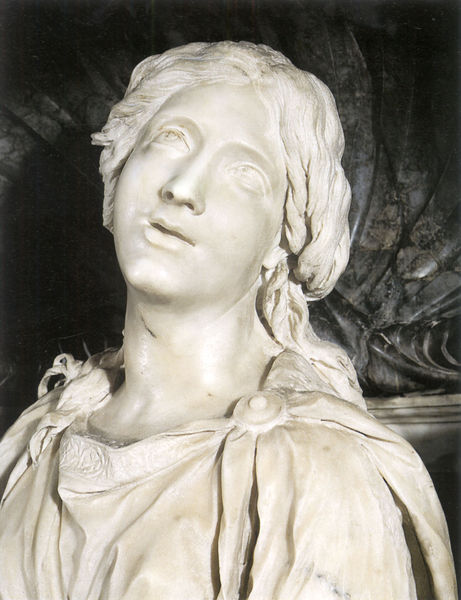
Titel: Skulptur der Hl. Bibiana
Künstler: Giovanni Lorenzo Bernini
Standort: Rom, Kirche St. Bibiana (EU - I - Latium)
Schlagwörter: kopf, frau, marmor, mund, weiss, blick, gewand, haare, brosche, skulptur, statue, detail, göttin, anbetung, verzückung, verzzúckung